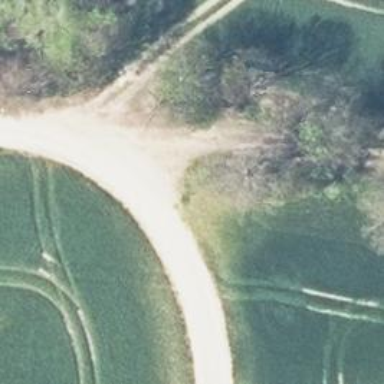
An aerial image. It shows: Track with grade 2 gravel surface.